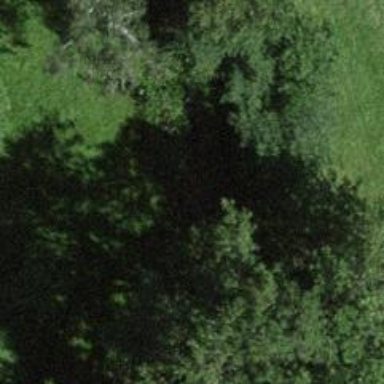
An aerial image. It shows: Row of trees in natural setting.